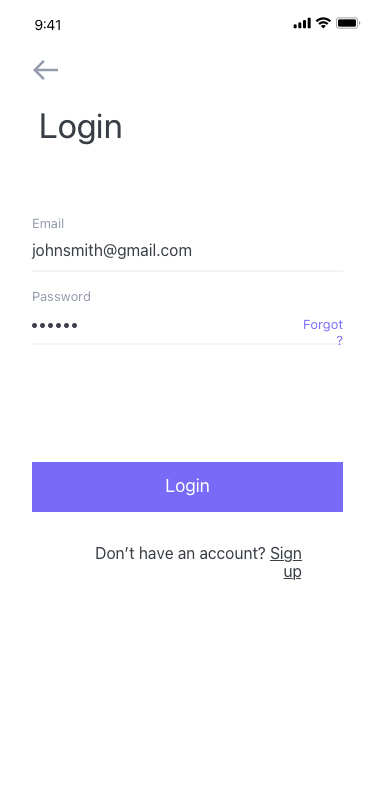
Text in this UI design:
Don’t have an account? Sign up

Password
Forgot?
Login